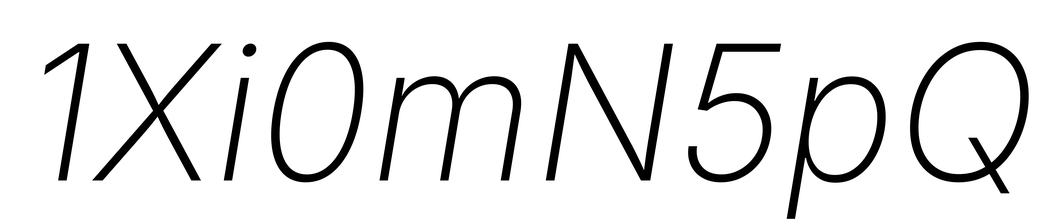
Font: Inter-Italic_ExtraLight_Italic